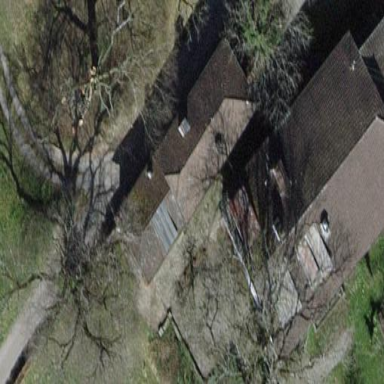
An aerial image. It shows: Building with hipped roof that is oriented along its length.